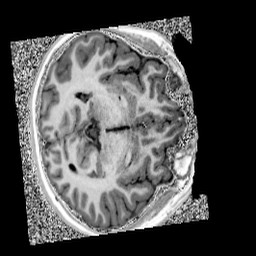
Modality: UNIT1
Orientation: axial
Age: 12
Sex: female
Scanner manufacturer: siemens
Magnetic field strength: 3 T
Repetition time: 4 s
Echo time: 0.00299 s